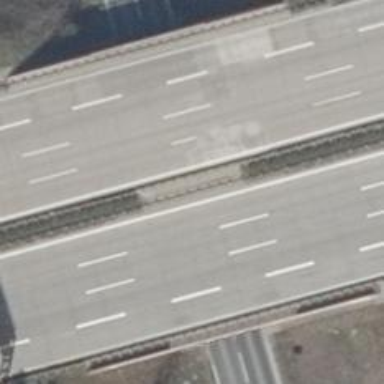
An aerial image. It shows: Bridge with beam structure.